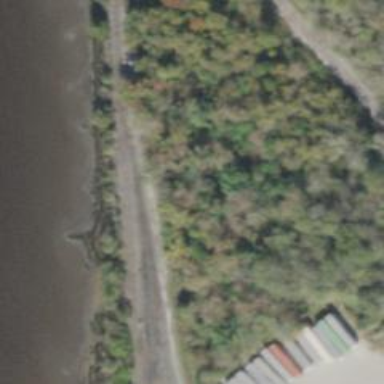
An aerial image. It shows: Disused railway spur.